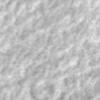
Label: no_change